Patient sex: M
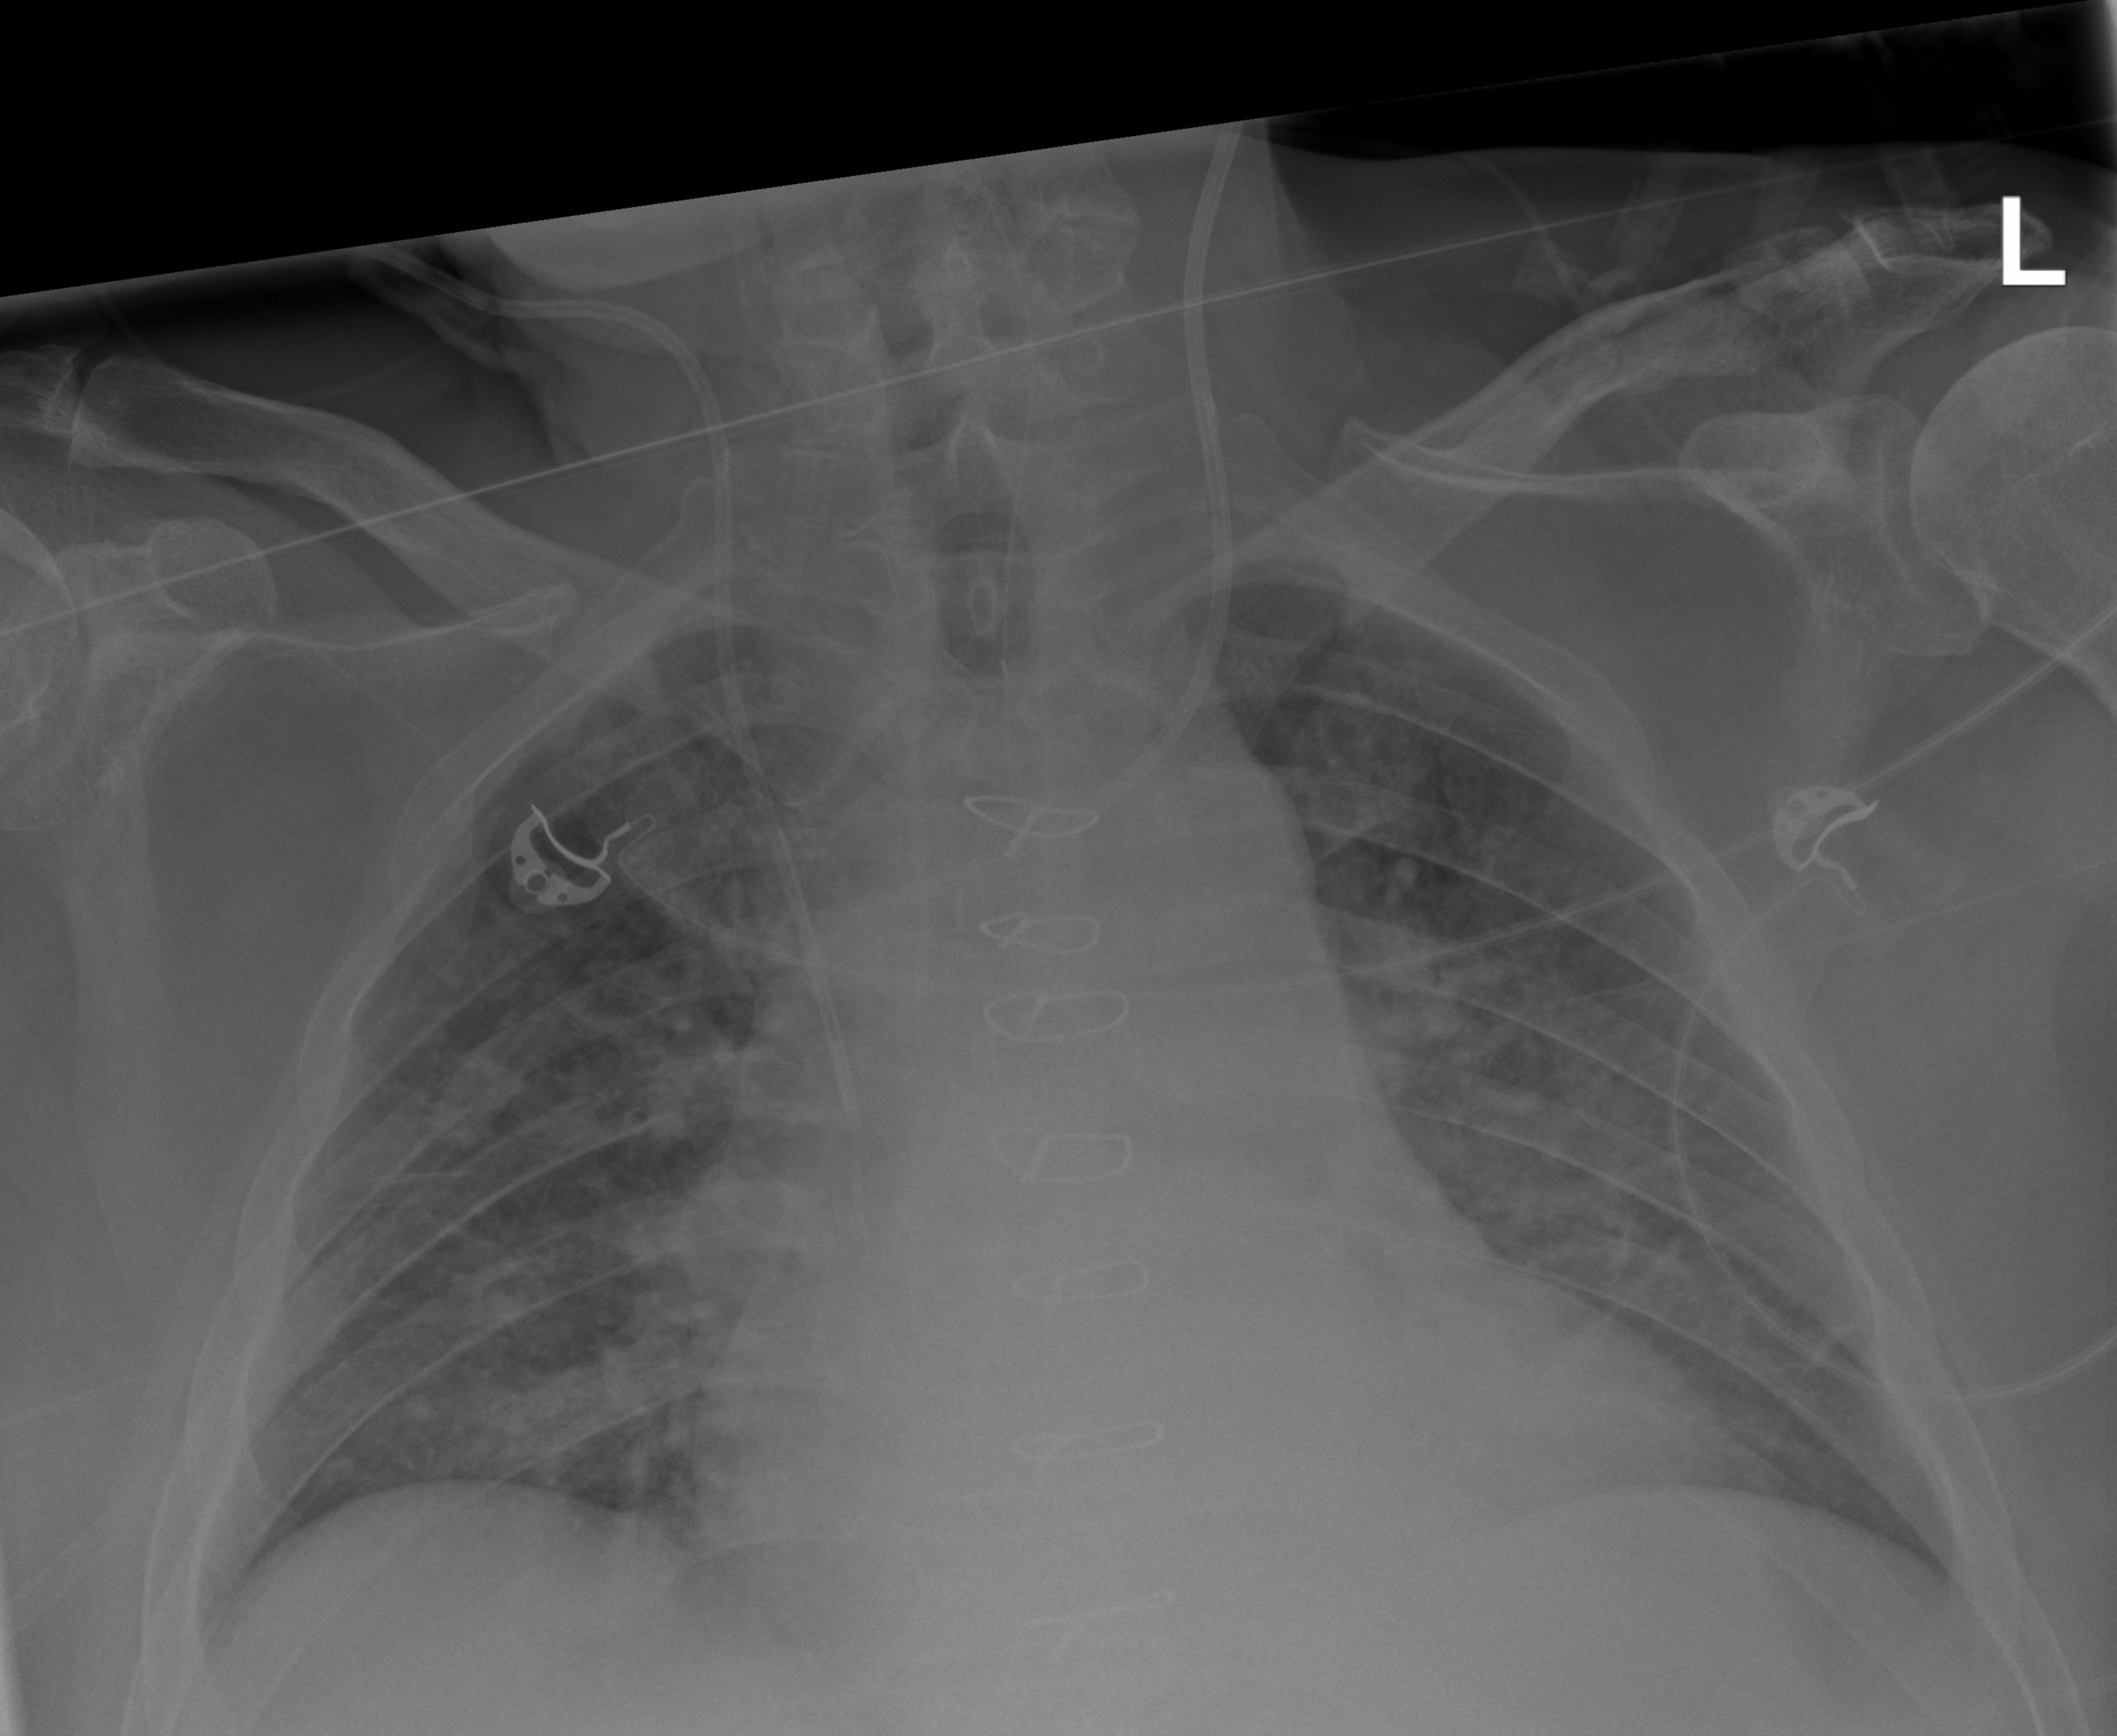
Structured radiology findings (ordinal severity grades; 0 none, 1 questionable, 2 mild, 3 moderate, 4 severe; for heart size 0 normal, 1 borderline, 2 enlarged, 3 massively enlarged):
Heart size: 0
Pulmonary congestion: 2
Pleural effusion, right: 0
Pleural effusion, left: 0
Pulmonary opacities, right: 2
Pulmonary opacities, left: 2
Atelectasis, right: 2
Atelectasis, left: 2